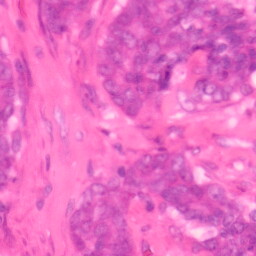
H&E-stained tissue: Colon